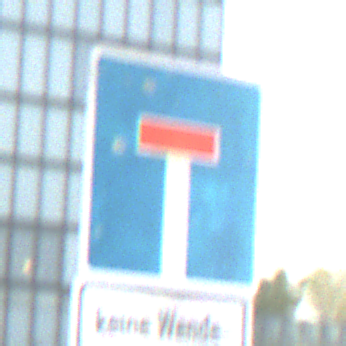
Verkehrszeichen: Sackgasse
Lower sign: HinweisGeaenderteVorfahrtVerkehrsfuehrungVerkehrsregelung3
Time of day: SunriseSunset
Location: Outdoor (Urban)
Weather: PartlyCloudy
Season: NotSpecified
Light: Natural